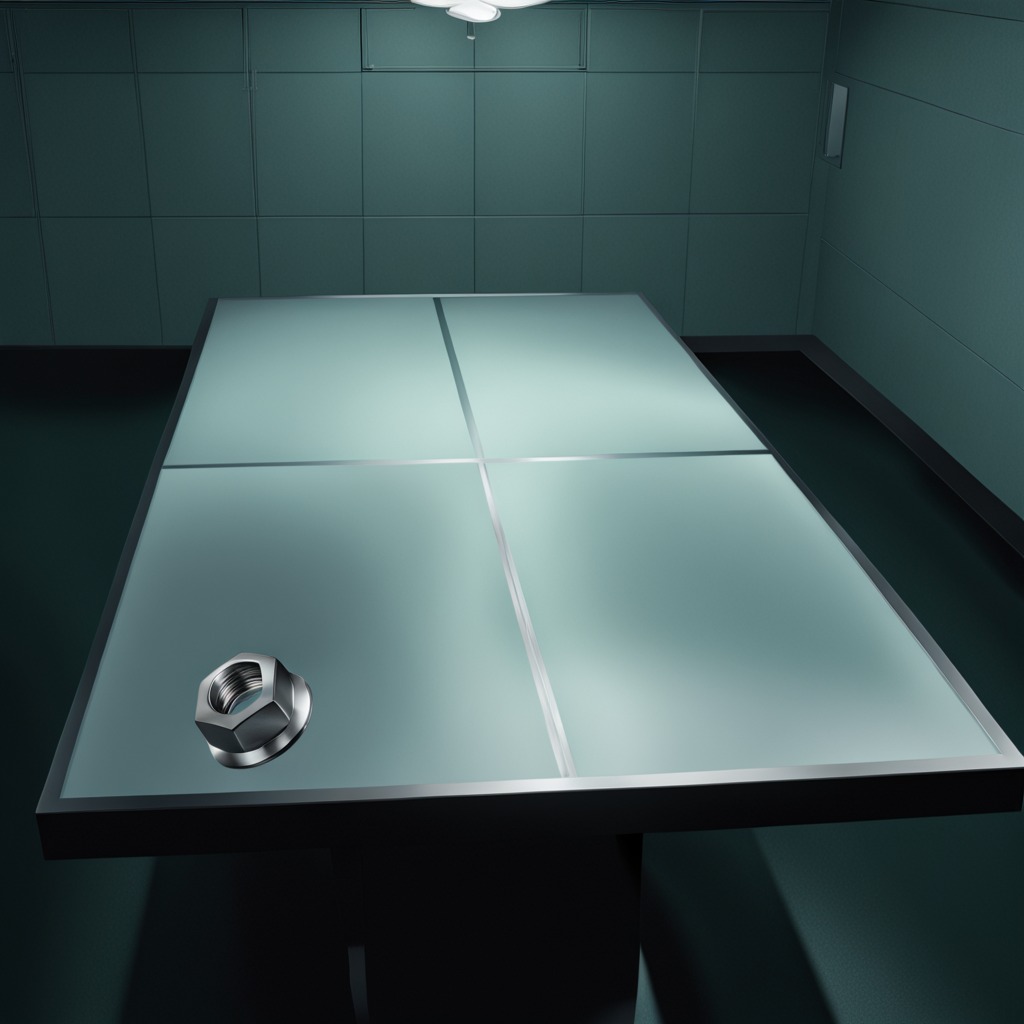
A metal nut is lying on the table.